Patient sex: F
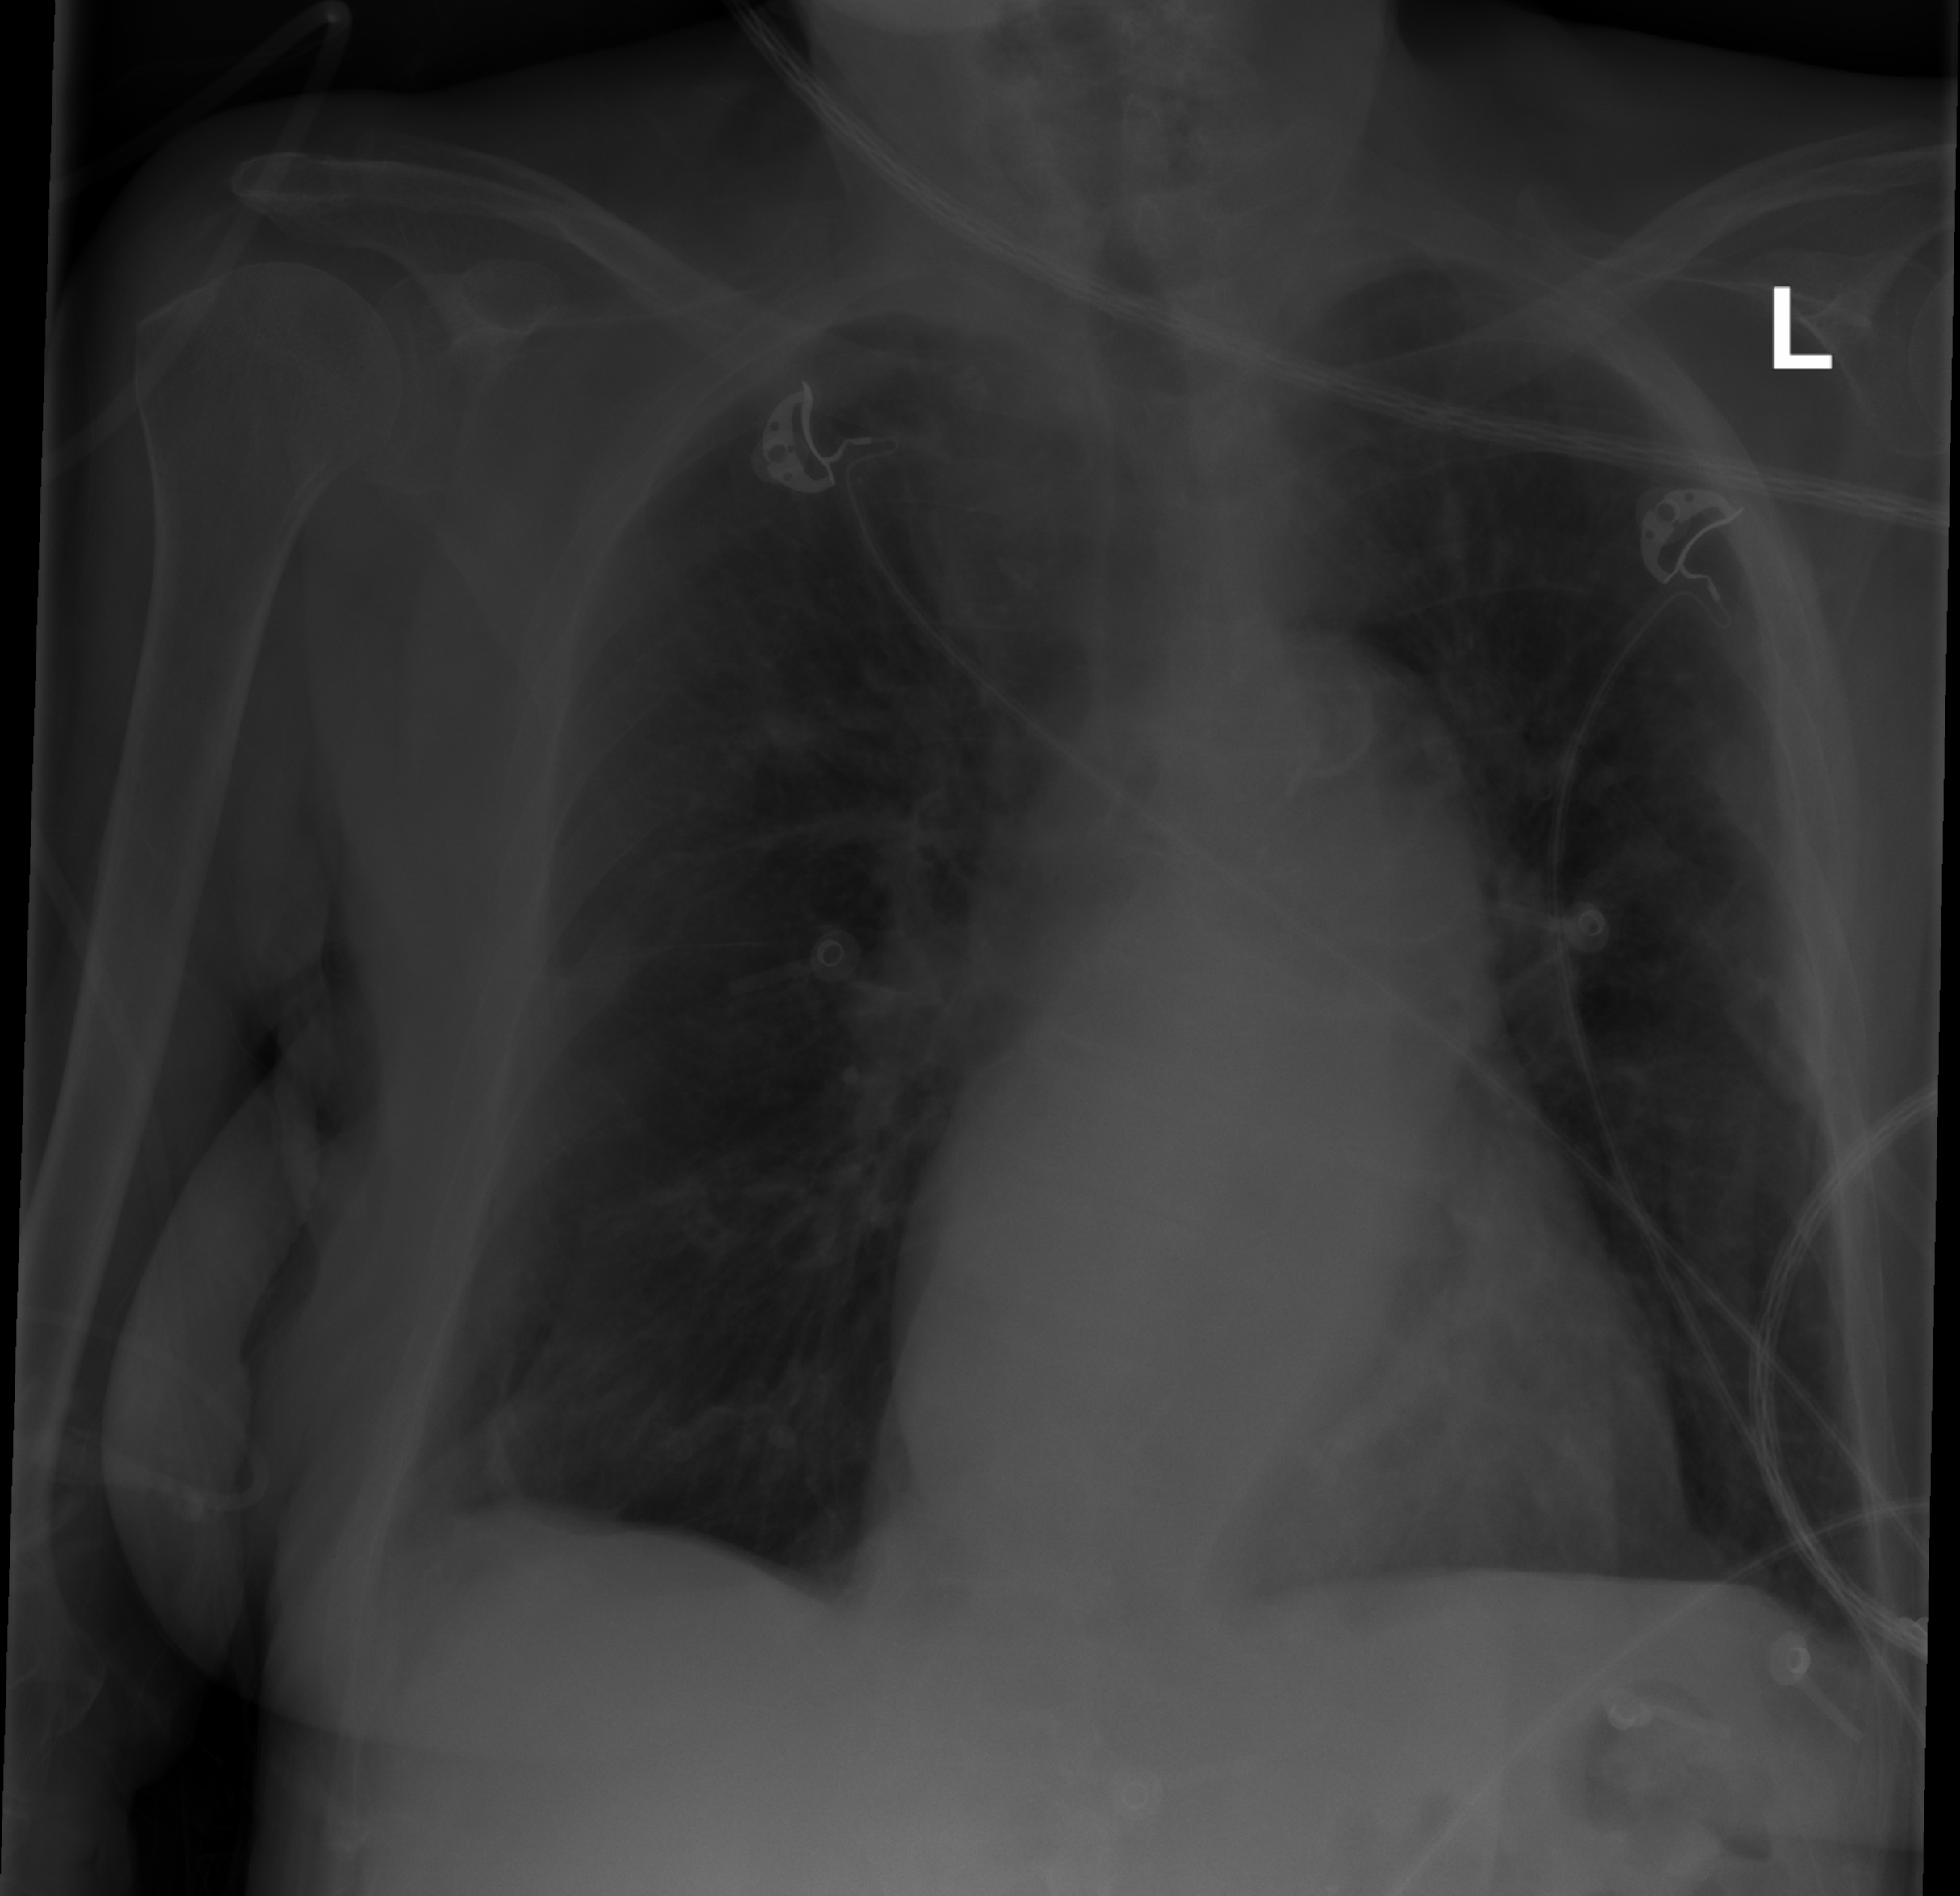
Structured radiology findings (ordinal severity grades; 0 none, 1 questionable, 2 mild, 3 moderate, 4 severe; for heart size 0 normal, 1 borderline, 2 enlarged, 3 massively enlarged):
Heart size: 1
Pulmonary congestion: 2
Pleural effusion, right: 0
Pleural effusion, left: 0
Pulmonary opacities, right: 0
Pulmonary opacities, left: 0
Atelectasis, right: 2
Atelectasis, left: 0